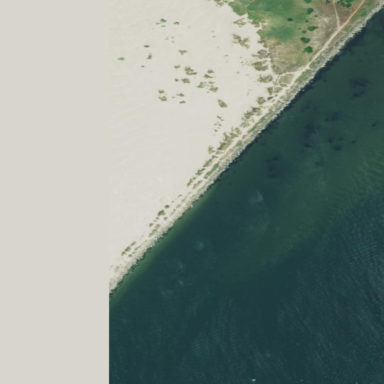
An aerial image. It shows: Breakwater structure.